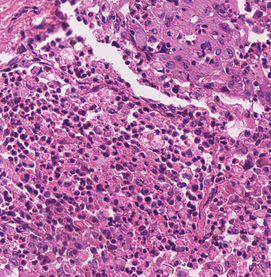
Tumor epithelial tissue: yes
Tumor-associated stroma tissue: yes
Normal tissue: no